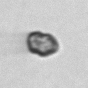
Label: Heterocapsa_rotundata